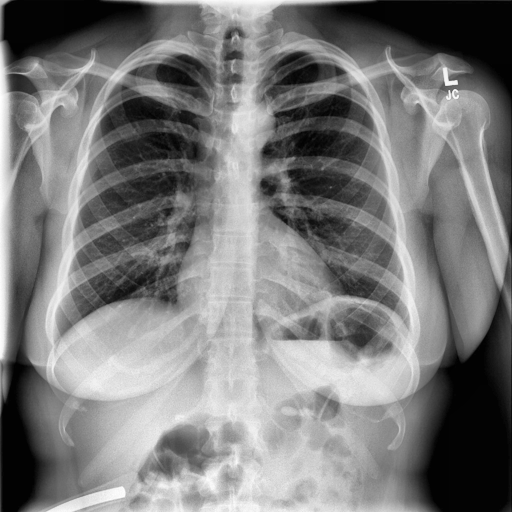
Finding: NORMAL